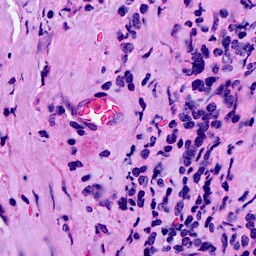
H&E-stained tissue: Breast